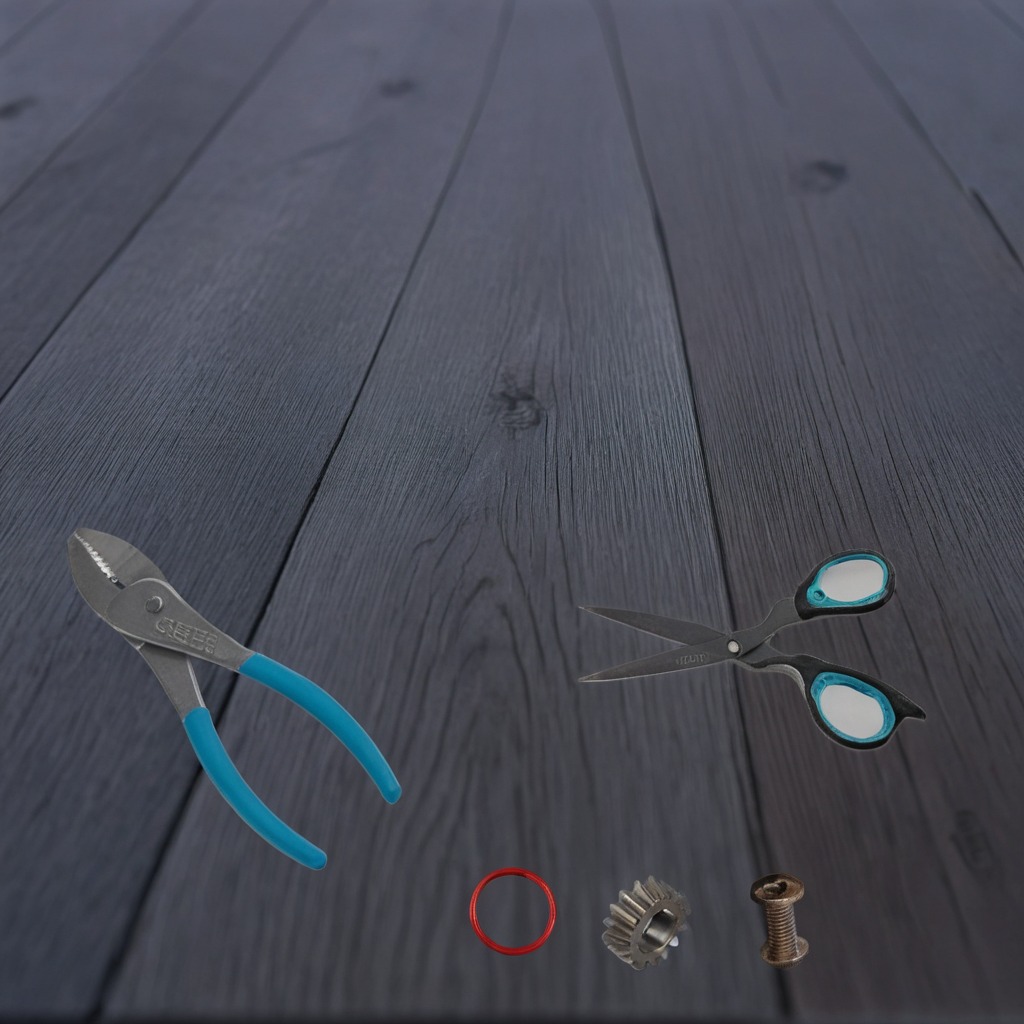
A rubber Oring, a steel gear with teeth, a metal machine screw, pliers, and scissors are lying on the old table in a small garage at twilight.